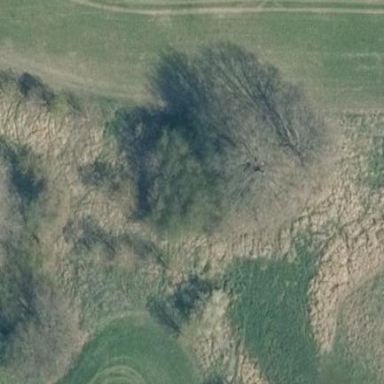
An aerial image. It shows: Patch of scrub vegetation.